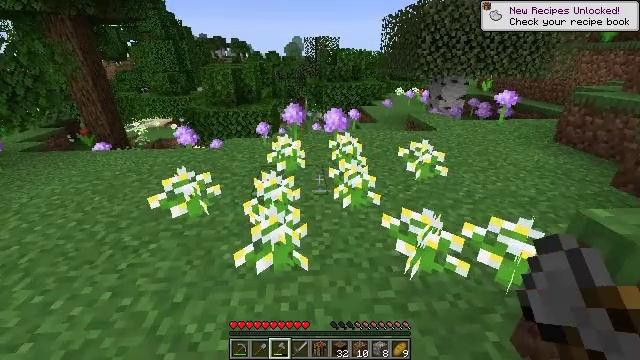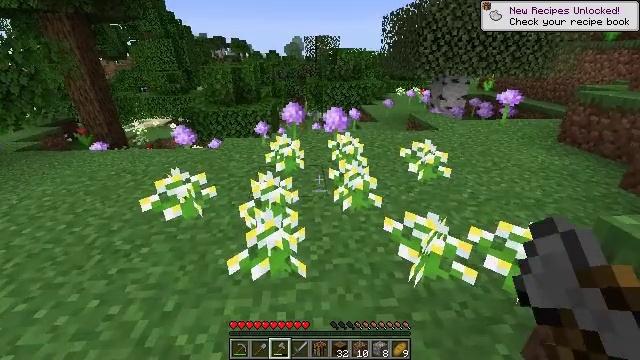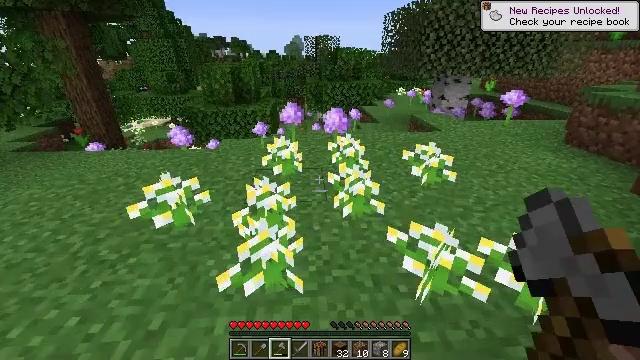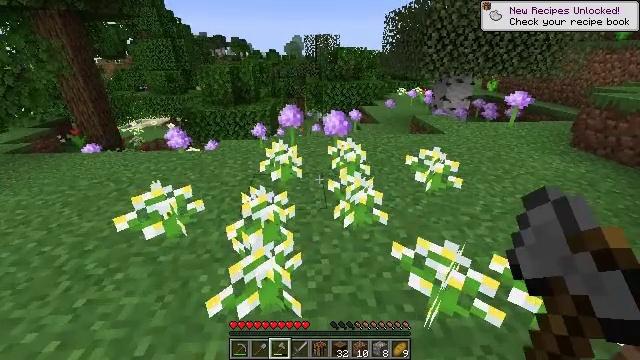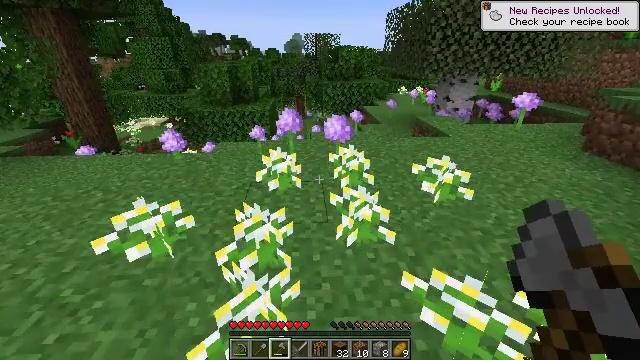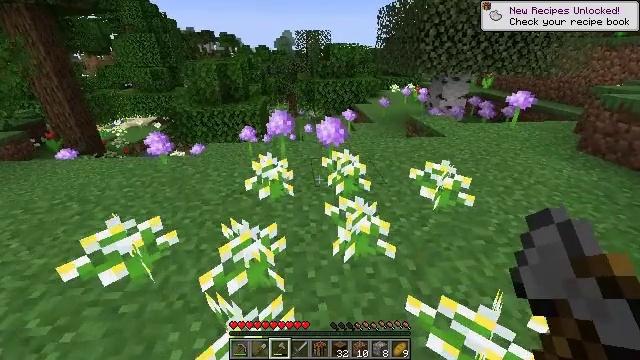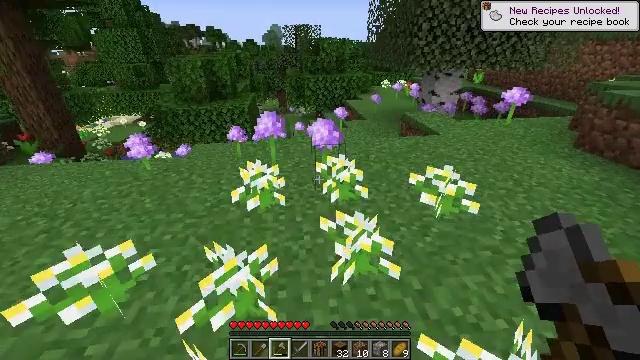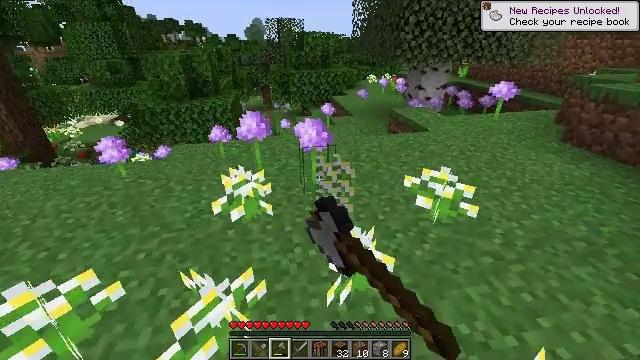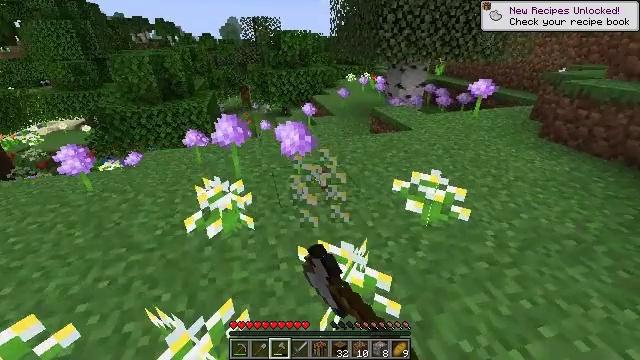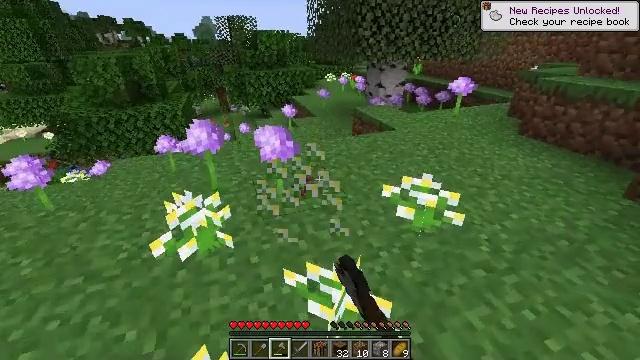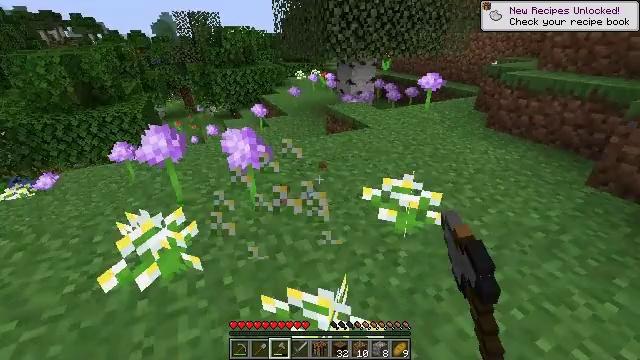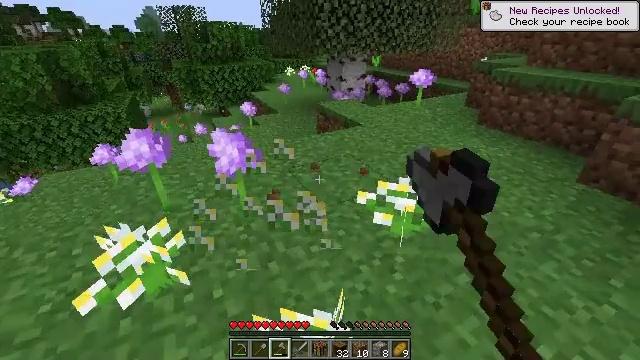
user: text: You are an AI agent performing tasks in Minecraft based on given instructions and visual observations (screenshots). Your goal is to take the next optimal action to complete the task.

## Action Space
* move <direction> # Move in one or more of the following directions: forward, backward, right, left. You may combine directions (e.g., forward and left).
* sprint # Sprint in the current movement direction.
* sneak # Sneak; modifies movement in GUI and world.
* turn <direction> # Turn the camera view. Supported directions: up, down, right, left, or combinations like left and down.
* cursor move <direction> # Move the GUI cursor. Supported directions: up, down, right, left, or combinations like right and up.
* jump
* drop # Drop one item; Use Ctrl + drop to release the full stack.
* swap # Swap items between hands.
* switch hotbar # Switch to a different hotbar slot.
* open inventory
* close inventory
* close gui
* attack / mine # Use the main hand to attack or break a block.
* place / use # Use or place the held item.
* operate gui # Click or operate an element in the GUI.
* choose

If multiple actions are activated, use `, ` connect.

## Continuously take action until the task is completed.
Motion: motion action
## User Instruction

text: Break the azure bluet to pick it up.
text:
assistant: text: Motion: move forward
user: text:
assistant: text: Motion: move forward
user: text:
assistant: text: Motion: move forward
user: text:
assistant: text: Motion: move forward
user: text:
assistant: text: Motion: move forward, turn right
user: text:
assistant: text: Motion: move forward, turn right, attack / mine
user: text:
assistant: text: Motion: move forward, turn right and down, attack / mine
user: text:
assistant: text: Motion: move forward, turn right, attack / mine
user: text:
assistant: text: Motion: move forward, turn right, attack / mine
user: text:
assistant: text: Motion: move forward, turn right, attack / mine
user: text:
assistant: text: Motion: move forward, turn right, attack / mine
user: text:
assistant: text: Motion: turn right, attack / mine